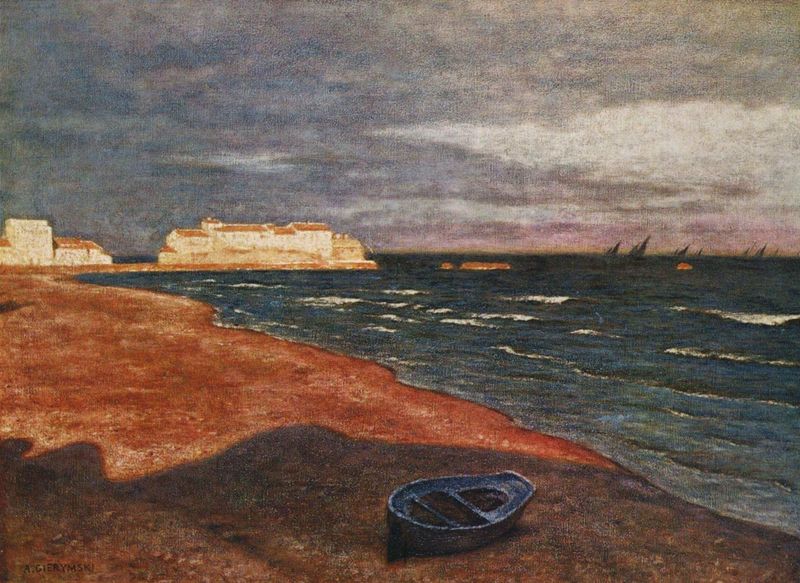
Titel: Das Meer
Künstler: Aleksander Gierymski
Standort: Warszawa
Institution: Muzeum Narodowe
Schlagwörter: blau, felsen, gemälde, gewitter, himmel, meer, schatten, wasser, weiß, wolken, landschaft, sand, see, stadt, ufer, braun, grau, licht, orange, dach, gebäude, haus, rot, schloss, wolke, steine, öl, dämmerung, horizont, häuser, wind, gewässer, sonne, rosa, boot, boote, gischt, küste, schiff, schiffe, segel, segelboot, segelschiffe, strand, wellen, fassade, süden, segelschiff, dorf, dächer, tag, violett, hafen, schaum, strömung, brandung, gicht, sturm, ruderboot, bucht, segelboote, gestade, bewölkung, festung, landzunge, schaumkronen, flotte, röte, ombre, soleil, ciel, fesnter, bleu, impressionist, voile, architecture, ewiss, nuage, vague, mer, plage, voiles, shiff, bateau, sable, sud, seegelboote, fassadwe, gyerisunum, runderboot, radeau, bâtiment, seglboote, nuag, île, goldufer, oule, radeu